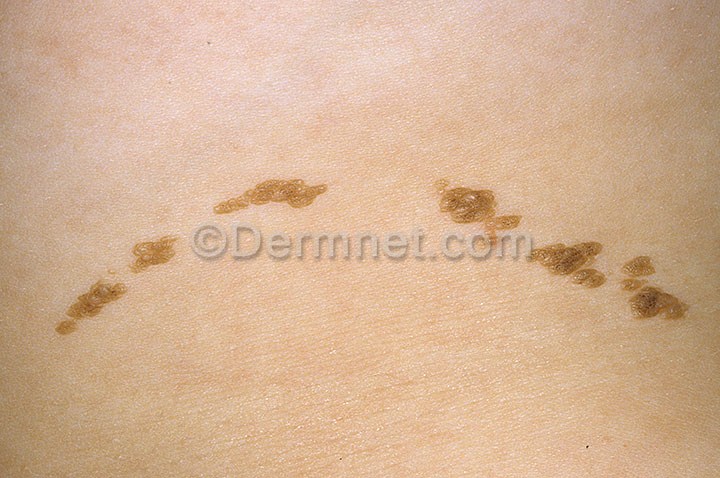
Disease: Seborrheic Keratoses and other Benign Tumors